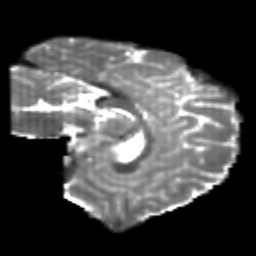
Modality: T2w
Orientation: sagittal
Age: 22
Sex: female
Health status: healthy
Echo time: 0.074 s